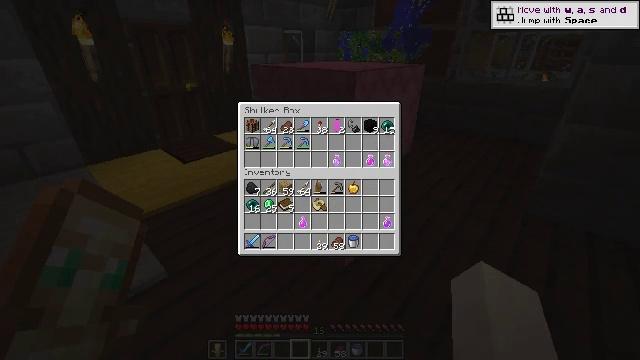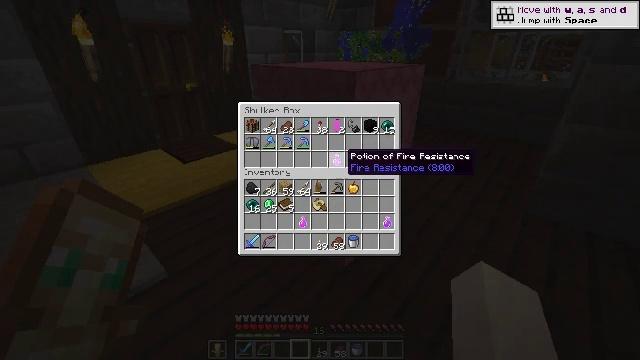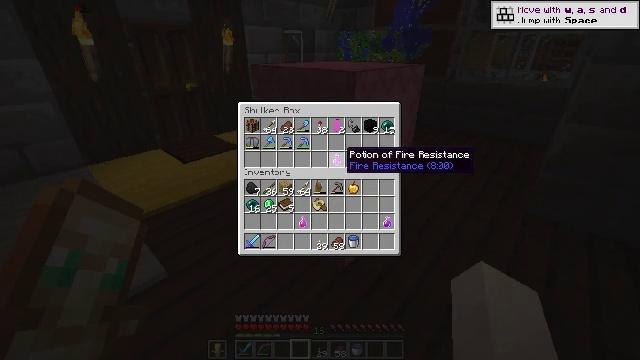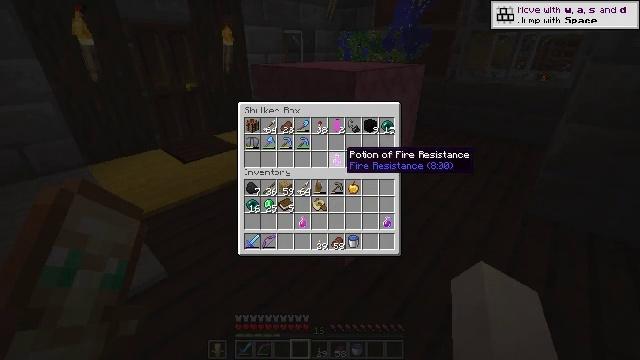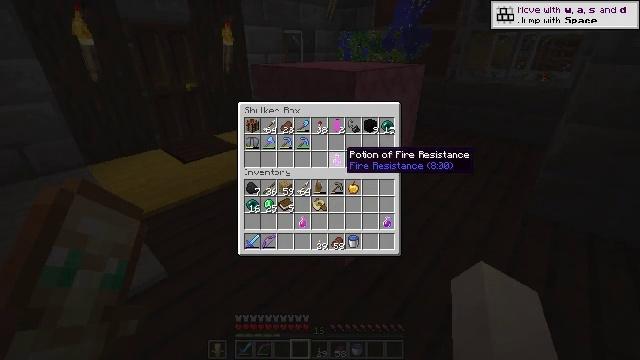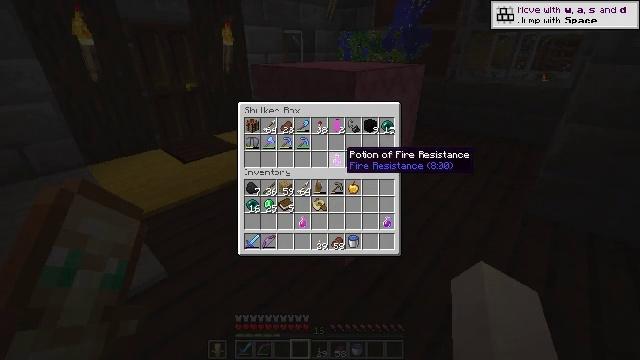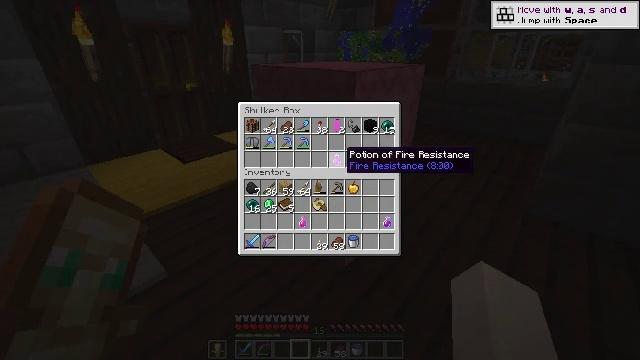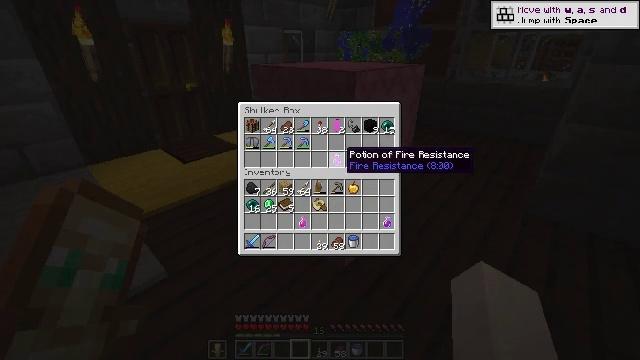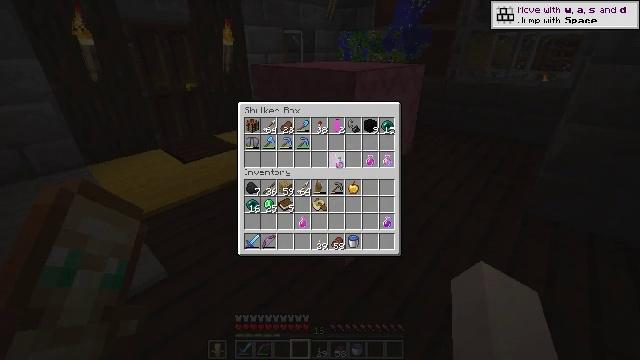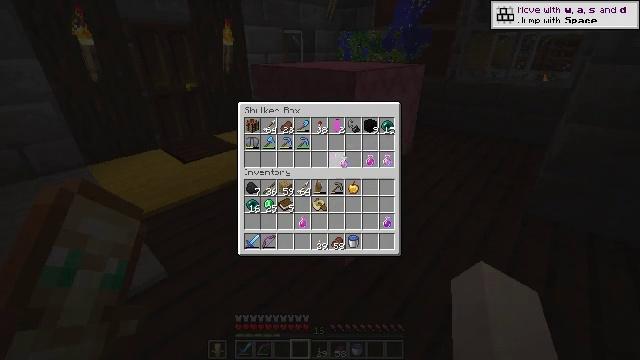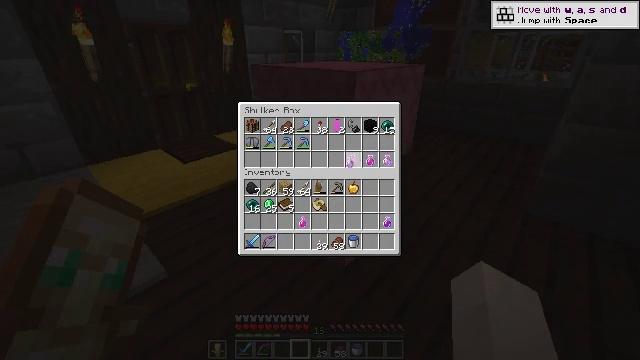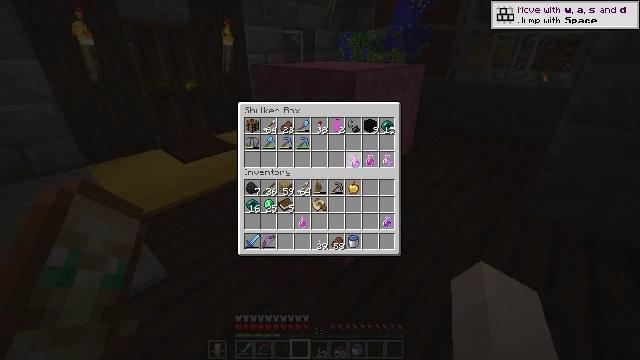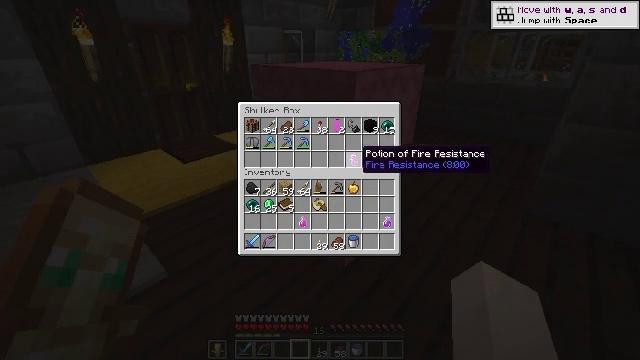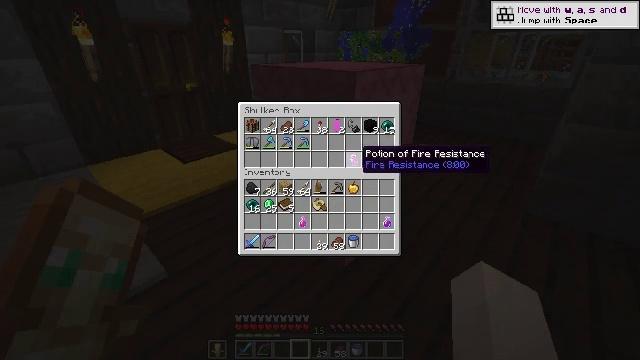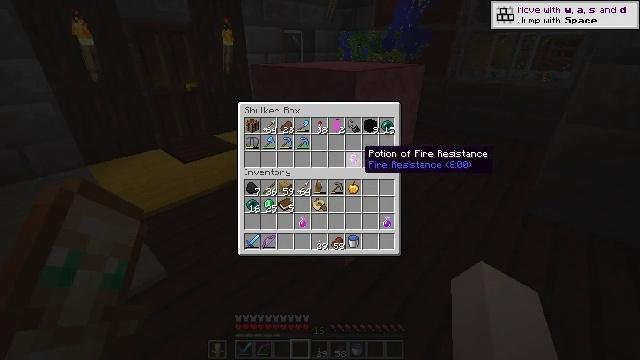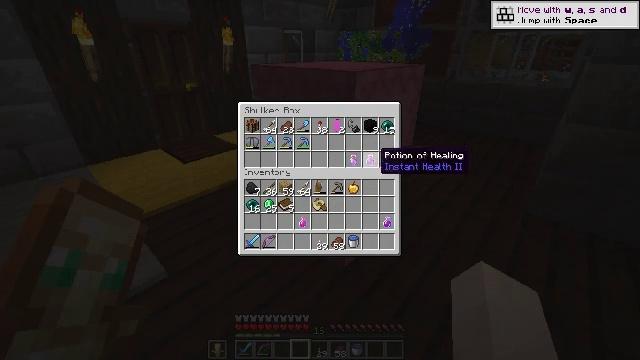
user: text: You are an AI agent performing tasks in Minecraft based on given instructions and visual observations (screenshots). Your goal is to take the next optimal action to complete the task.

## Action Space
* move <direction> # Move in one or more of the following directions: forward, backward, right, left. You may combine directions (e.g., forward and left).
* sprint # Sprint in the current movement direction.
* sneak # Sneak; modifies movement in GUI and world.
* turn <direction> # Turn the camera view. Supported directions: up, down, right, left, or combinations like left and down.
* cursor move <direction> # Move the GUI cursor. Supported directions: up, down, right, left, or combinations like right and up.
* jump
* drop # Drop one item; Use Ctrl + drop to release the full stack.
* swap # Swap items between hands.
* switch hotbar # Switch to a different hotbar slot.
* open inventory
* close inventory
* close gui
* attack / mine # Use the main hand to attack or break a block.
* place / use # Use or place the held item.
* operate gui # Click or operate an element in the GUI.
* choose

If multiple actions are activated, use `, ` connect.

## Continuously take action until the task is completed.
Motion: motion action
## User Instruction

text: Remove the pink shulker box from its place.
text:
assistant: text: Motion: cursor move up
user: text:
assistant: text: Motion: no_op
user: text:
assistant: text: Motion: no_op
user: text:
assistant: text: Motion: no_op
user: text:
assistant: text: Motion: no_op
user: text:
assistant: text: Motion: no_op
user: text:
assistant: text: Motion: no_op
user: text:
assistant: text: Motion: operate gui
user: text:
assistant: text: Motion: no_op
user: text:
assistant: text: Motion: no_op
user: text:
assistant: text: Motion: operate gui
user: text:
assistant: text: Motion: no_op
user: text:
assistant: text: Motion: no_op
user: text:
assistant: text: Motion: no_op
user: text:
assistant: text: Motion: cursor move right
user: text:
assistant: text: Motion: no_op
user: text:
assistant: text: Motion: no_op
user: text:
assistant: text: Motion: operate gui
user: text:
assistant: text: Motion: operate gui
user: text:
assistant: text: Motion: cursor move left
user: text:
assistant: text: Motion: no_op
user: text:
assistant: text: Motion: no_op
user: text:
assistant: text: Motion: operate gui
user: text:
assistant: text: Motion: operate gui
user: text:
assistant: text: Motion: no_op
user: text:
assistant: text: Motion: cursor move right
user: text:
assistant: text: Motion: no_op
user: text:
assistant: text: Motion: no_op
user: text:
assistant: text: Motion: no_op
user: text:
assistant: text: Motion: no_op